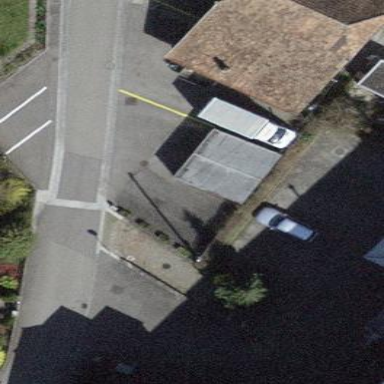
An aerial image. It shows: Building with tiled roof.